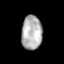
Tissue: skin
Cell type: Epithelial cells
Senescence score: 0.8291
Nuclear area (px): 693
Mean DAPI intensity: 176.136